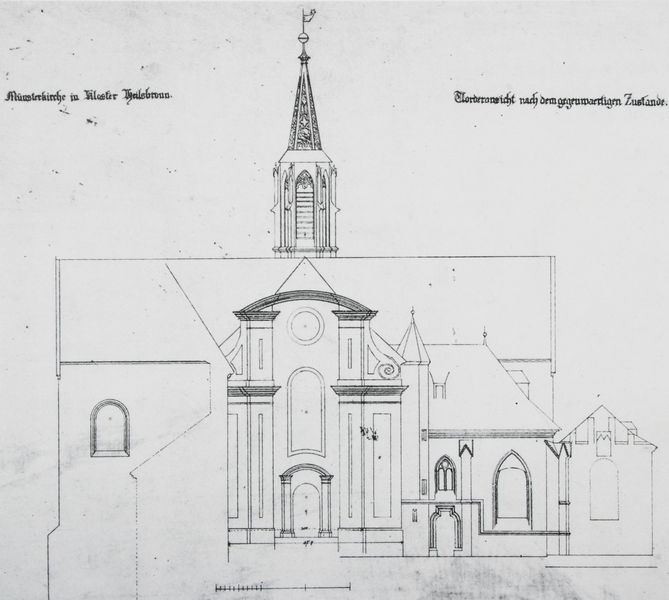
Titel: Münsterkirche in Heilsbronn - Ansicht von Westen vor der Restaurierung (Bauaufnahme)
Künstler: Friedrich von Gärtner
Standort: München
Institution: Architekturmuseum der Technischen Universität
Schlagwörter: weiß, kirchturm, fenster, grau, schwarz, skizze, säule, säulen, tür, zeichnung, dach, gebäude, haus, architektur, barock, sockel, spitze, häuser, kirche, gotik, turm, schiff, schrift, papier, ansicht, bogen, fassade, fahne, giebel, linien, rundbogen, uhr, striche, bögen, eingang, außen, glockenturm, kirchenturm, kloster, dom, druck, schnitt, schwarzweiss, text, beschriftung, bleistift, kugel, entwurf, münster, hauptschiff, portal, sims, karte, kirchenschiff, seitenschiff, mittelalter, vorderansicht, wetterfahne, plan, hahn, querschnitt, fraktur, masswerk, grundriss, kreuzgang, aufriss, maßstab, bauplan, masstab, kirchenfenster, tum, spitzfenster, zustand, architekutr, heilbronn, afriss, münsterkirche, nordansicht, tgurm, saktristei, kreuzganz, gegenwärtig, kirchenschfiff